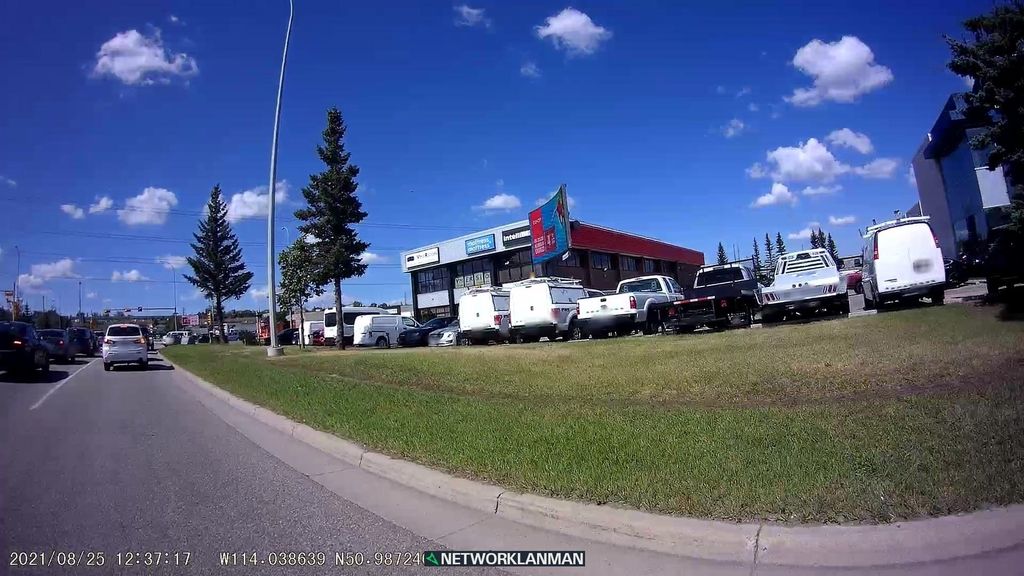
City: calgary